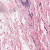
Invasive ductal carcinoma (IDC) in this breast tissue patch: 0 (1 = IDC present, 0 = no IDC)